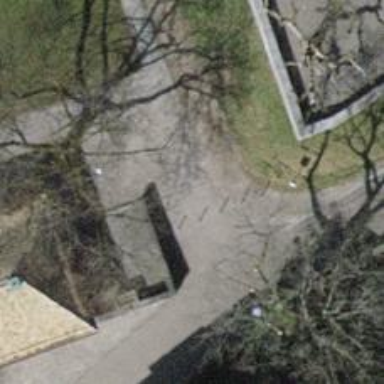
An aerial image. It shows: Bollard.